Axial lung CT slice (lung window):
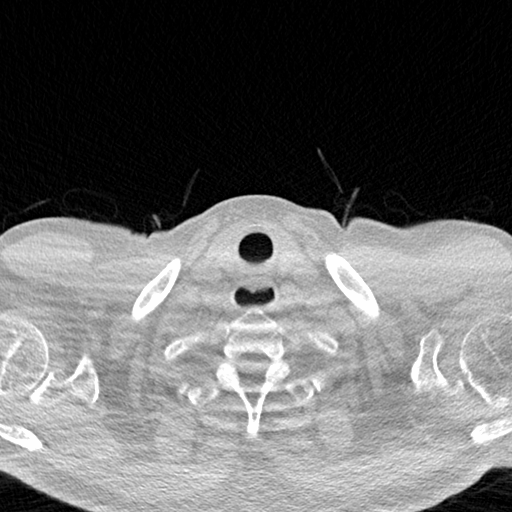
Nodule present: no